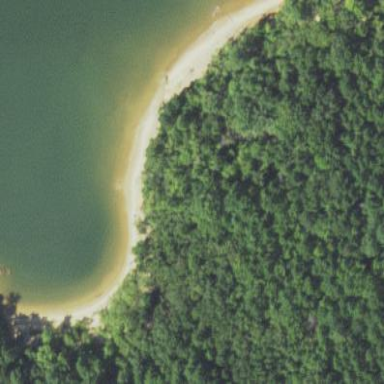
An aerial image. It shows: Beautiful beach with natural surroundings.